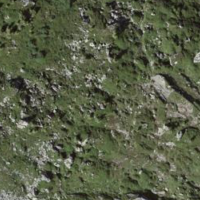
EUNIS habitat code: 26
Species observed at this site:
Bartsia alpina